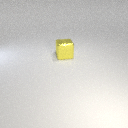
large yellow metal cube